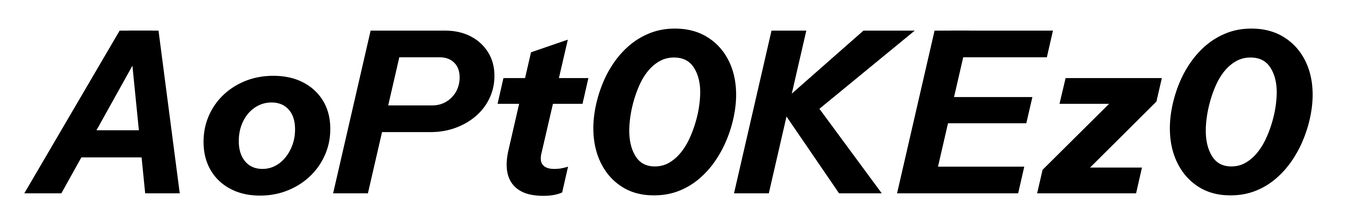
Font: InstrumentSans-Italic_Bold_Italic